Question: I am new to 3D surface plots and I am trying to make a 3D plot of temperature as a function of distance and time using the following:
'''
import numpy as np
import matplotlib.pyplot as plt
from matplotlib import cm
t = np.arange(0,60,1)
z = np.arange(5,85,5)
fig=plt.figure(1)
ax = fig.gca(projection='3d')
X, Y = np.meshgrid(z, t)
surface=ax.plot_surface(X,Y,T1, linewidth=1,cmap=cm.coolwarm, antialiased=False)
fig.colorbar(surface, shrink=0.5, aspect=5)
ax.view_init(ax.elev, ax.azim+90)
ax.set_title("Temperature Distribution 1")
ax.set_xlabel('z (cm)')
ax.set_ylabel('Time (min)')
ax.set_zlabel('Temperature ($^\circ$C)')
ax.set_xticks(np.arange(0,80, 15))
plt.savefig("3D_1.png",format='png',dpi=1000,bbox_inches='tight')
plt.show()
'''
T1 is 2D data. This produces the following:

There is only 1 horizontal line showing at around 60cm, however I would like a horiztonal line every 5cm (data was taken along every 5cm). It seems there is only 2 sections to the plot along the distance axis. The colour gradients are showing in large blocks instead of showing as a function of temperature all along the length.
e.g. for time between 50-60mins from distance 0~40cm, the temperature goes from ~180 to ~20 degrees, but the colour of that block is dark red all the way along it, instead it should start as dark red and reduce down to blue. How do I get the temperature to show the correct gradient along the whole length axis.
Also the temperature legend is in %, instead of the temperature values in degrees, how do I fix this?
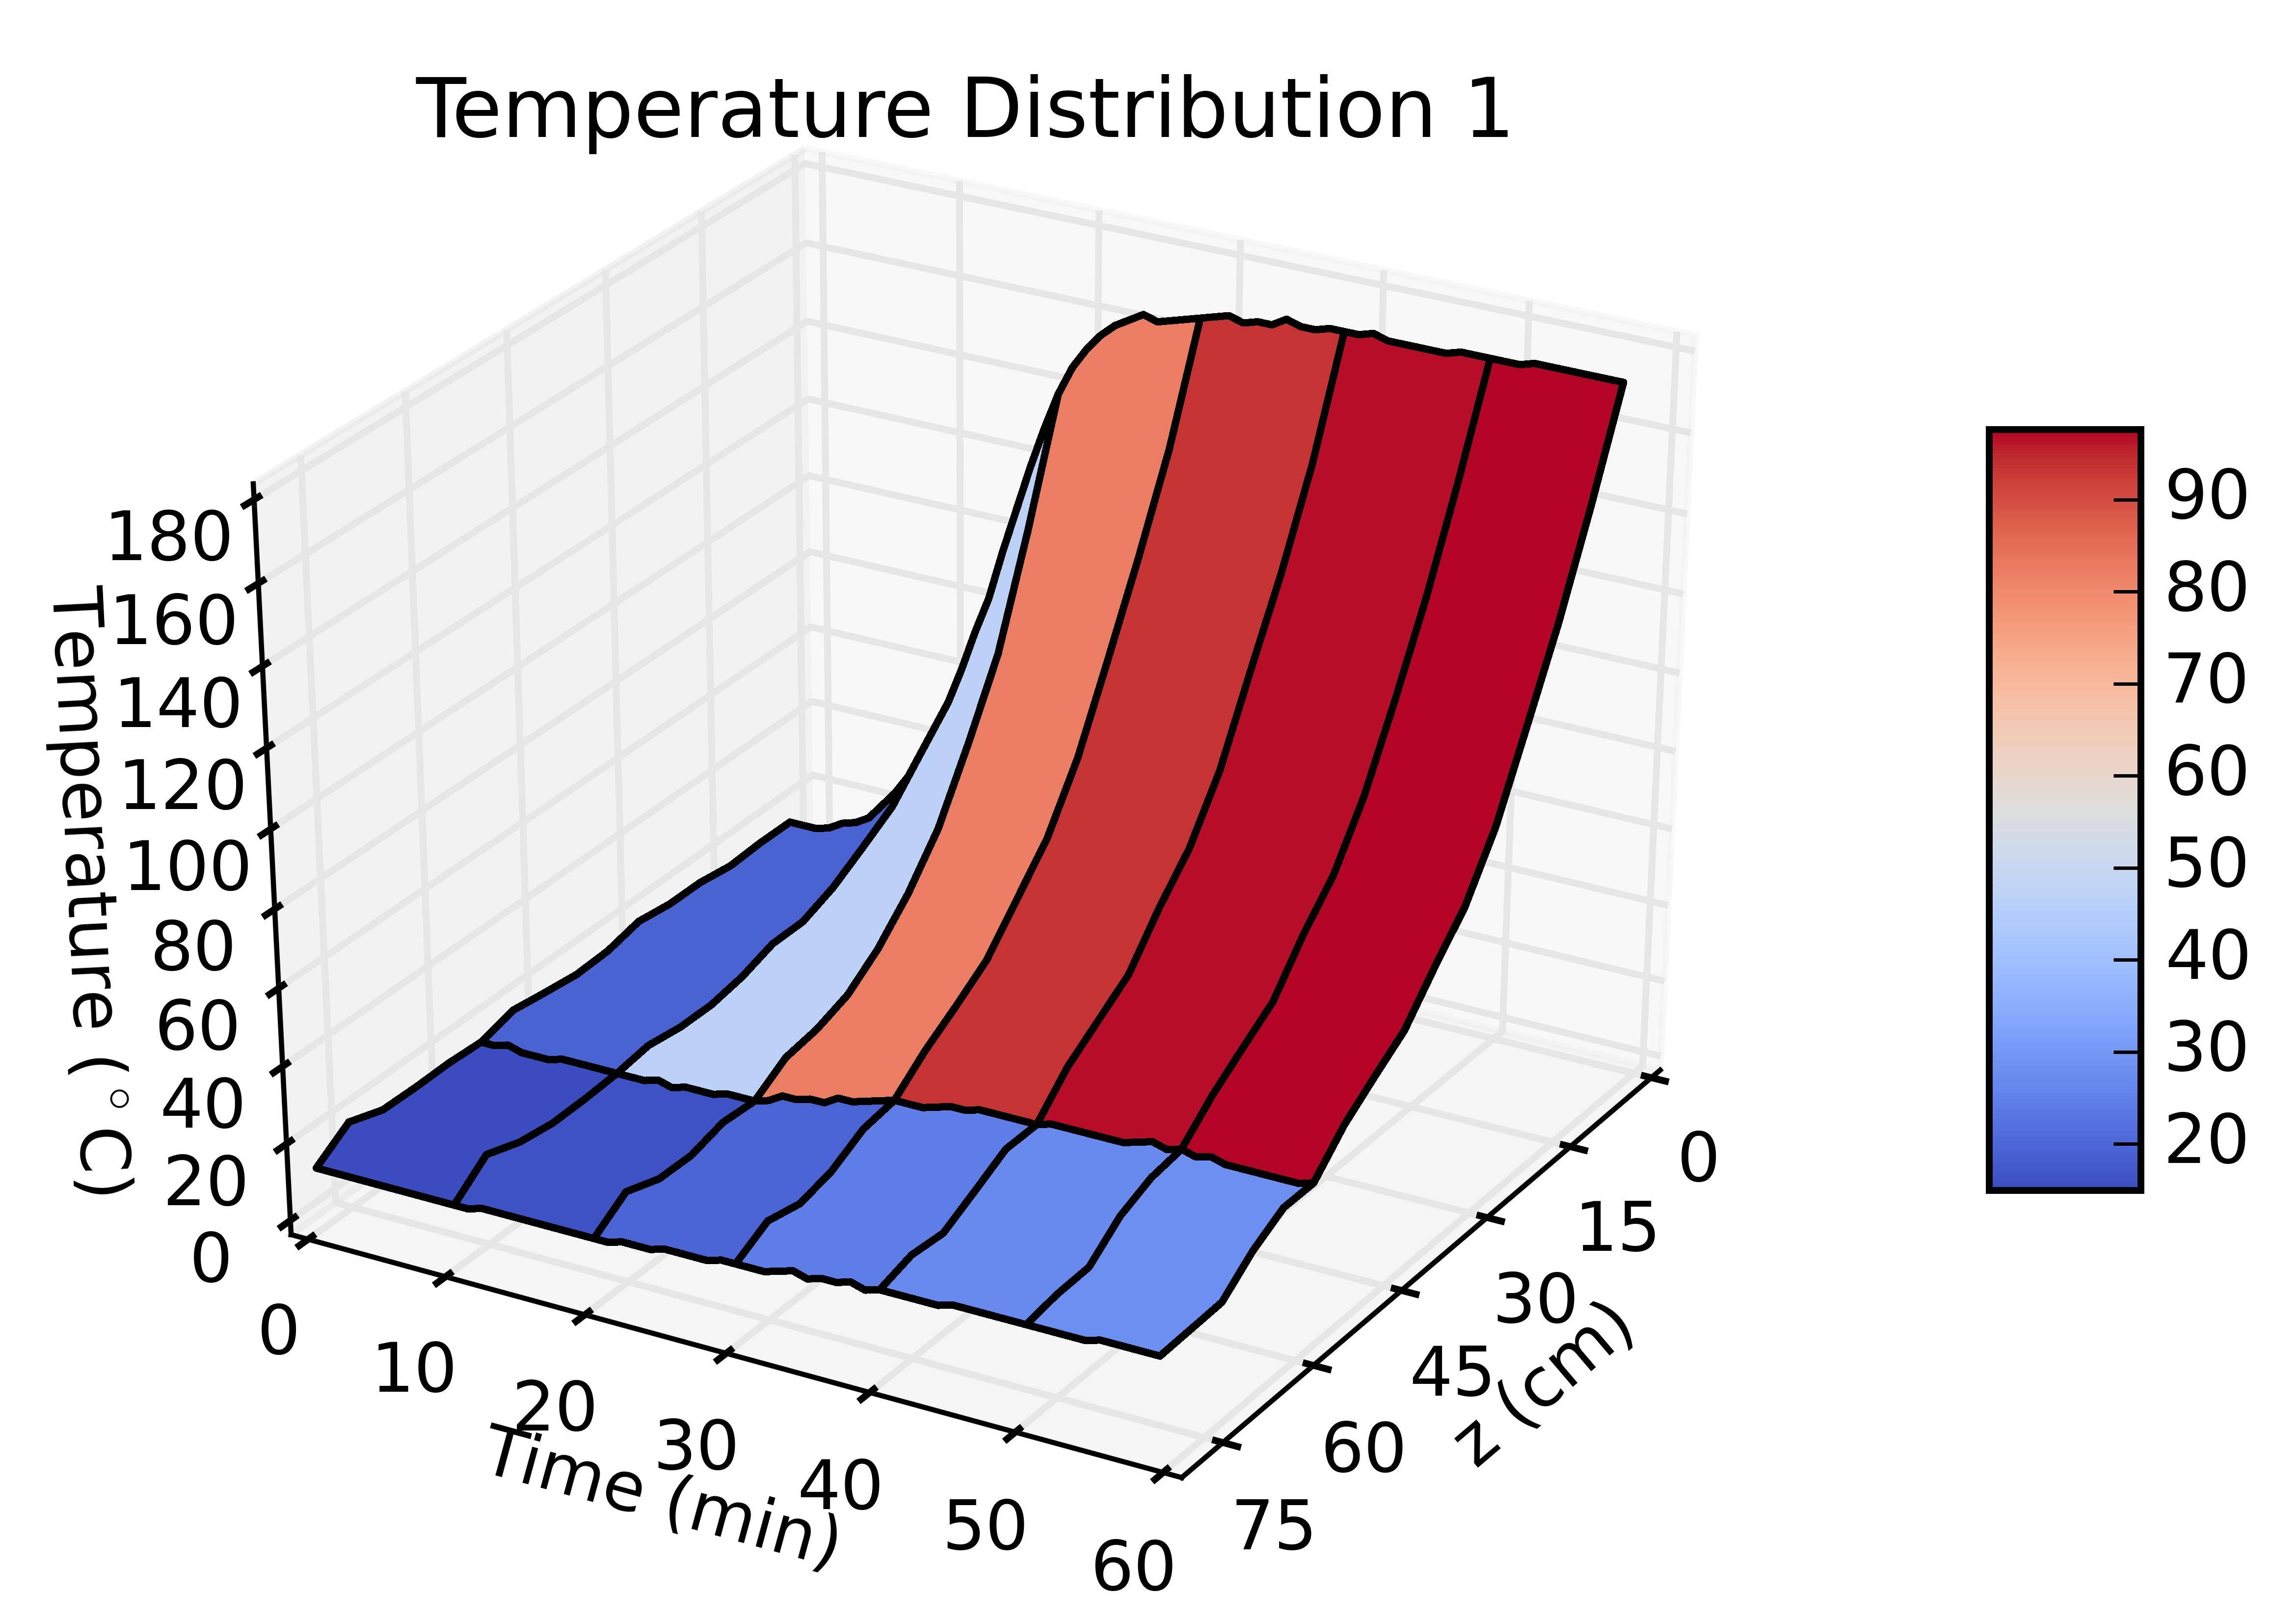
Answer: Looking at the <URL> we find
> The 'rstride' and 'cstride' kwargs set the stride used to sample the input data to generate the graph. If 1k by 1k arrays are passed in, the default values for the strides will result in a 100x100 grid being plotted. Defaults to 10.
Thus, using
'''
surface=ax.plot_surface(X,Y,T1, rstride=8, cstride=8)
'''
you get
<URL>
While using
'''
surface=ax.plot_surface(X,Y,T1, rstride=5, cstride=1)
'''
you get
<URL>
---
This is an example how to create reproducible data for this case:
'''
t = np.arange(0,60,1)
z = z=np.arange(5,85,5)
f = lambda z, t, z0, t0, sz, st: 180.*np.exp(-(z-z0)**2/sz**2 -(t-t0)**2/st**2)
X, Y = np.meshgrid(z, t)
T1 =f(X,Y,-20.,56, 40.,30.)
'''